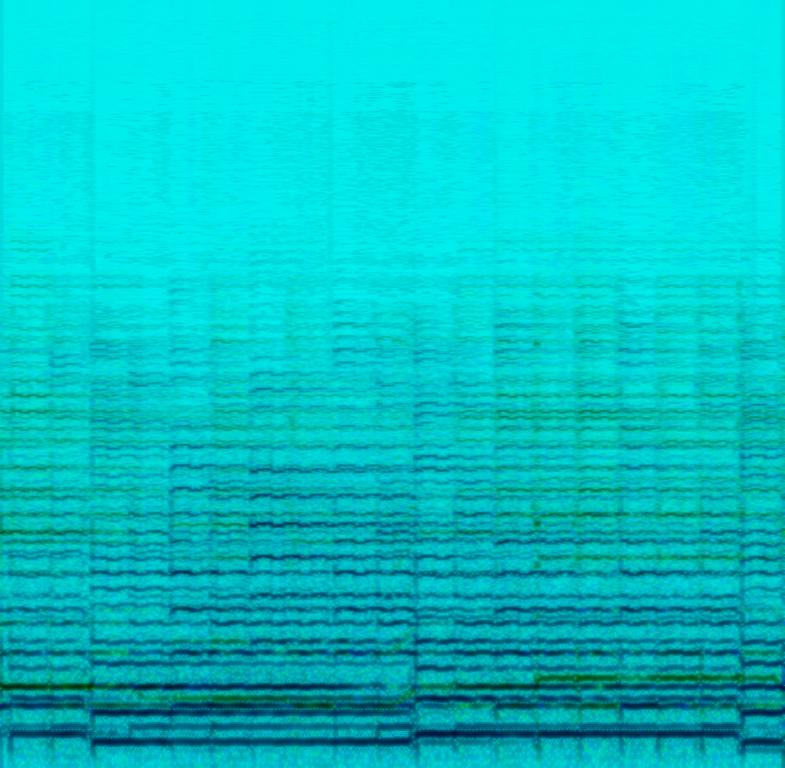
Someone is playing an e-guitar melody with a big chorus effect and a lot of reverb and a little delay. This song may be playing for an effect pedal advertisement.